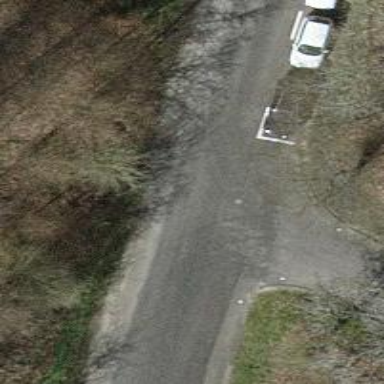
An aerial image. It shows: Unclassified road with asphalt surface.